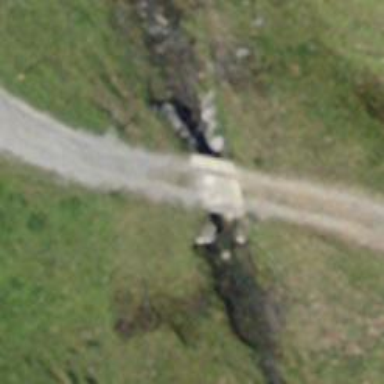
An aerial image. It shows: Gravel track on bridge with grade 2 track type.